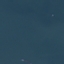
Land use / land cover: SeaLake